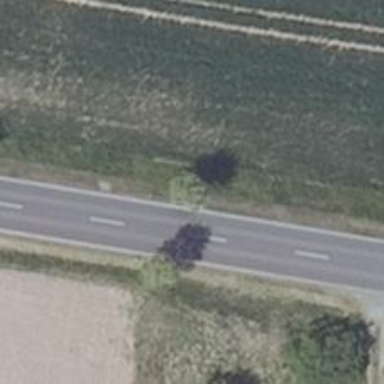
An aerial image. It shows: Deciduous tree with broadleaved leaves.